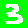
Digit: 3